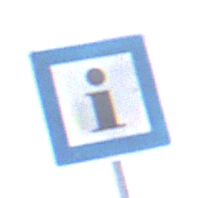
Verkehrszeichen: Informationsstelle
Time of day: Midday
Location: Outdoor (Nature)
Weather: PartlyCloudy
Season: NotSpecified
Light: Natural